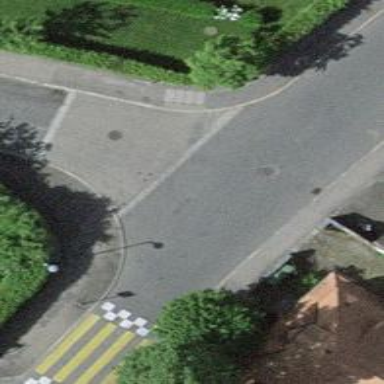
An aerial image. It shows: Unmarked crossing with traffic calming table.